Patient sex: M
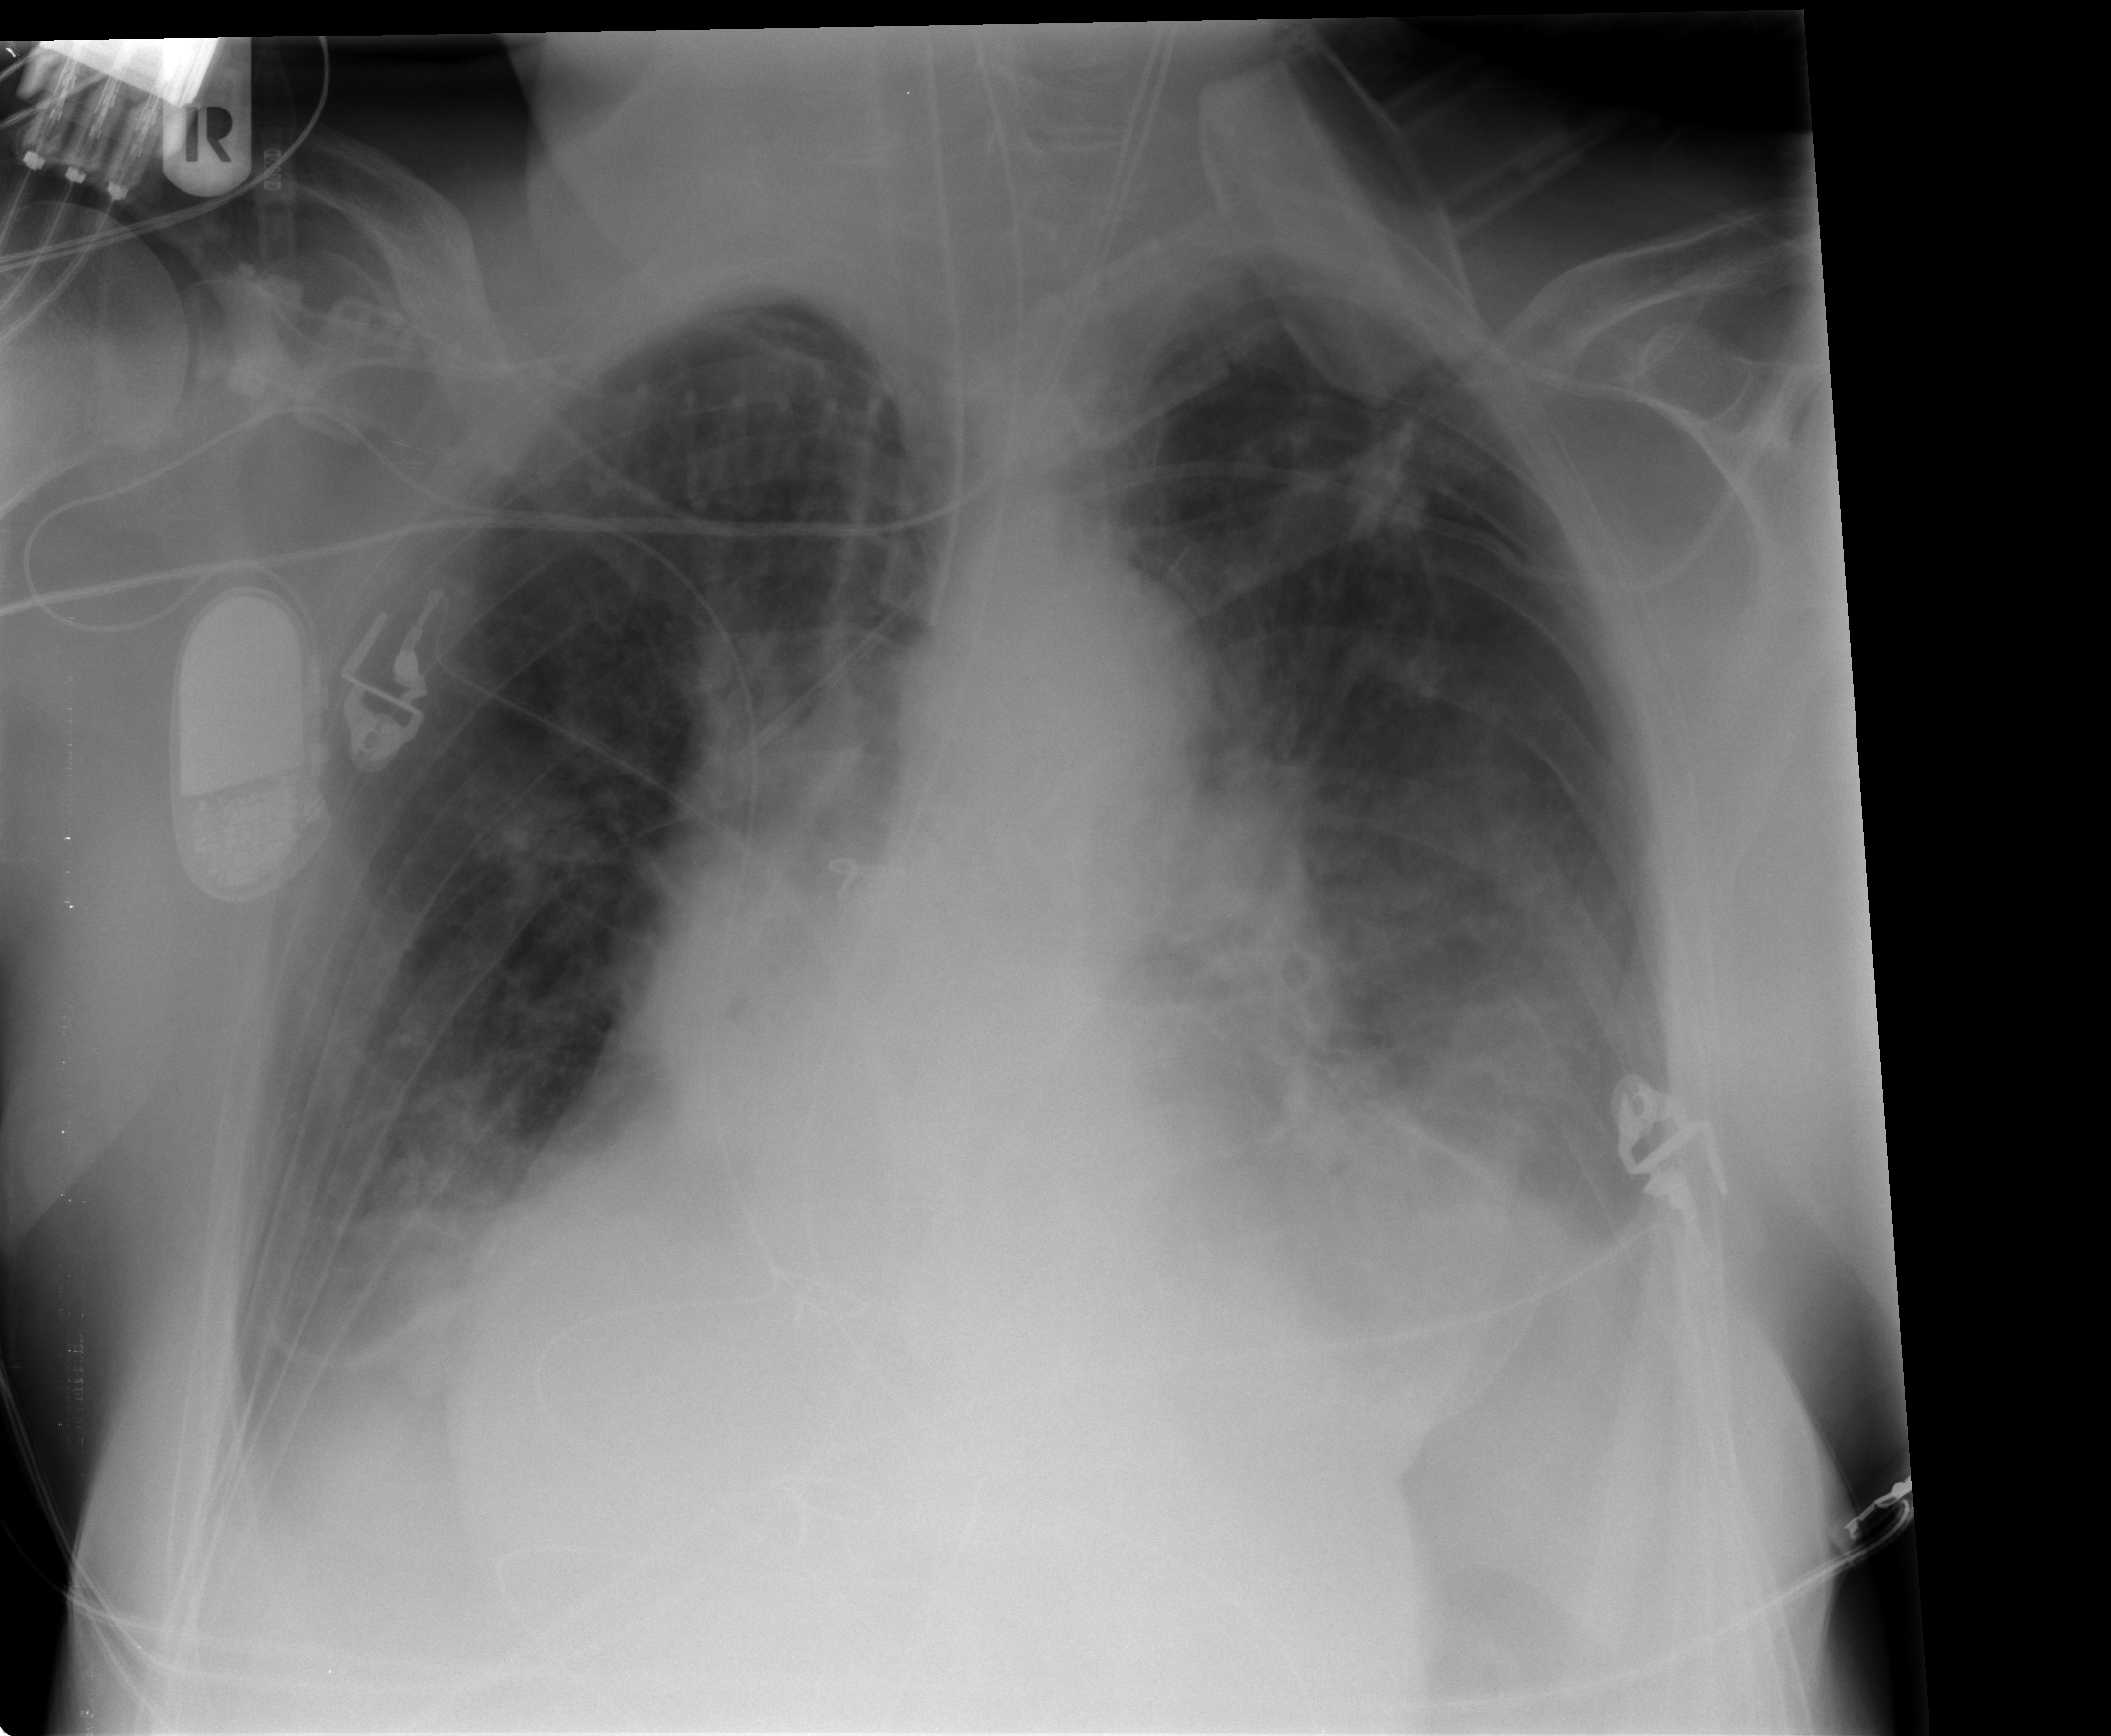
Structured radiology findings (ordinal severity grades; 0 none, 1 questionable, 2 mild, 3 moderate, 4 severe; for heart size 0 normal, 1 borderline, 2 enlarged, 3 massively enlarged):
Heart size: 2
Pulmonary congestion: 2
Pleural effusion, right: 2
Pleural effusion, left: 2
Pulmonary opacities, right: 1
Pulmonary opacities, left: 1
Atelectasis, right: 2
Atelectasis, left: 2